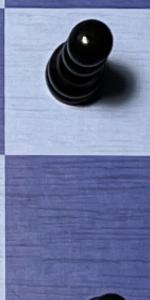
Label: Empty